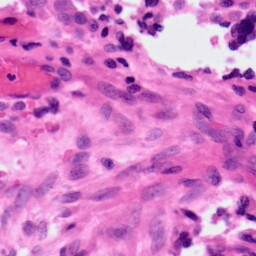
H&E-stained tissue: Ovarian